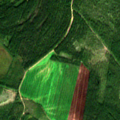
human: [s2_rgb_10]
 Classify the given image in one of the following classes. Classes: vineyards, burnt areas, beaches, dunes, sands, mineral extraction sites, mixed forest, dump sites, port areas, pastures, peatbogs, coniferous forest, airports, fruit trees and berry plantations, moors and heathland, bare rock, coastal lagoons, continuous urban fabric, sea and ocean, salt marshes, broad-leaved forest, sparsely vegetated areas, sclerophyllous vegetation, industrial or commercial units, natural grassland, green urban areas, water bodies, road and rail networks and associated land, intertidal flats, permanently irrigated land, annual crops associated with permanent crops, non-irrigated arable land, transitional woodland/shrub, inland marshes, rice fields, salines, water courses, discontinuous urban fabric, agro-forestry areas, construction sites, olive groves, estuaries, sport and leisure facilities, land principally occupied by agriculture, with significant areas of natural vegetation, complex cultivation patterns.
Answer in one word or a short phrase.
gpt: non-irrigated arable land, coniferous forest, mixed forest